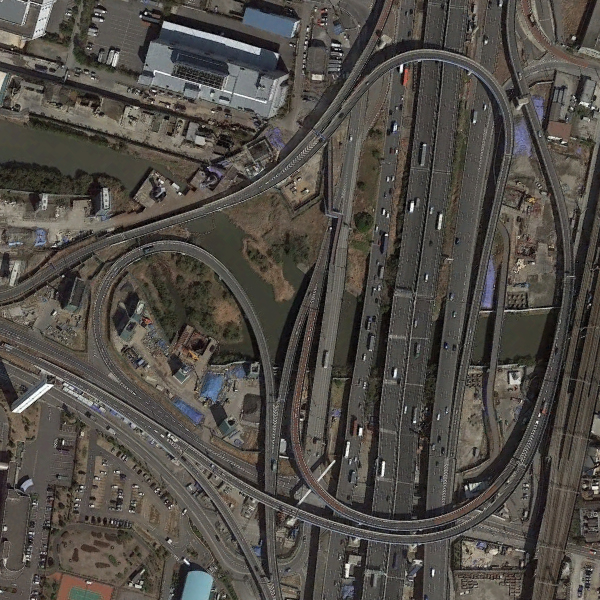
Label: Viaduct